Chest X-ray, AP view. Patient: 56 years old, sex M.
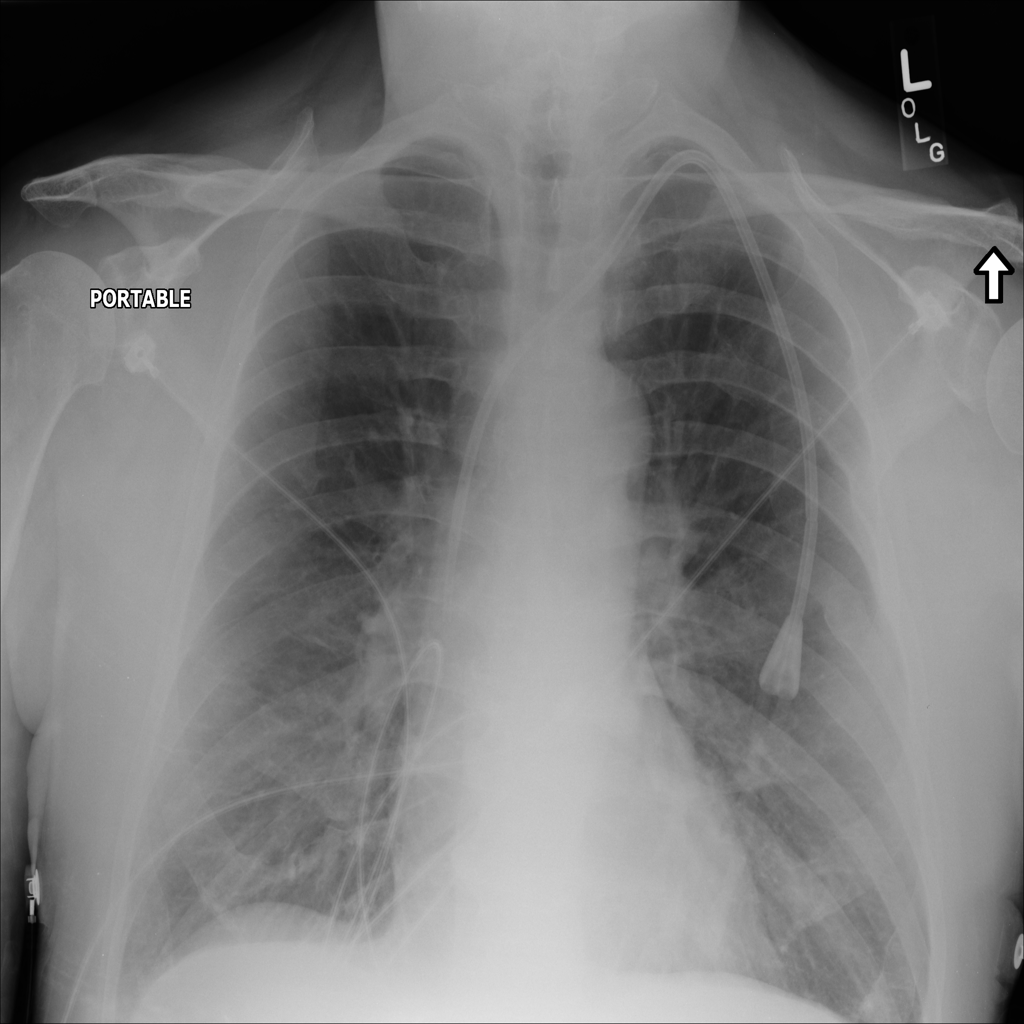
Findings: No Finding